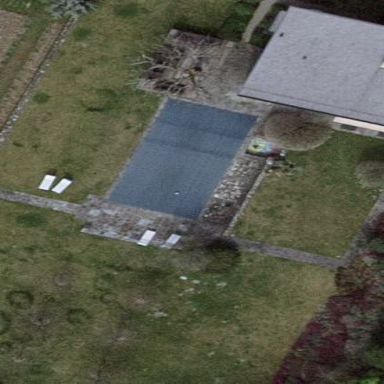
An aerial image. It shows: Swimming pool located in leisure land.